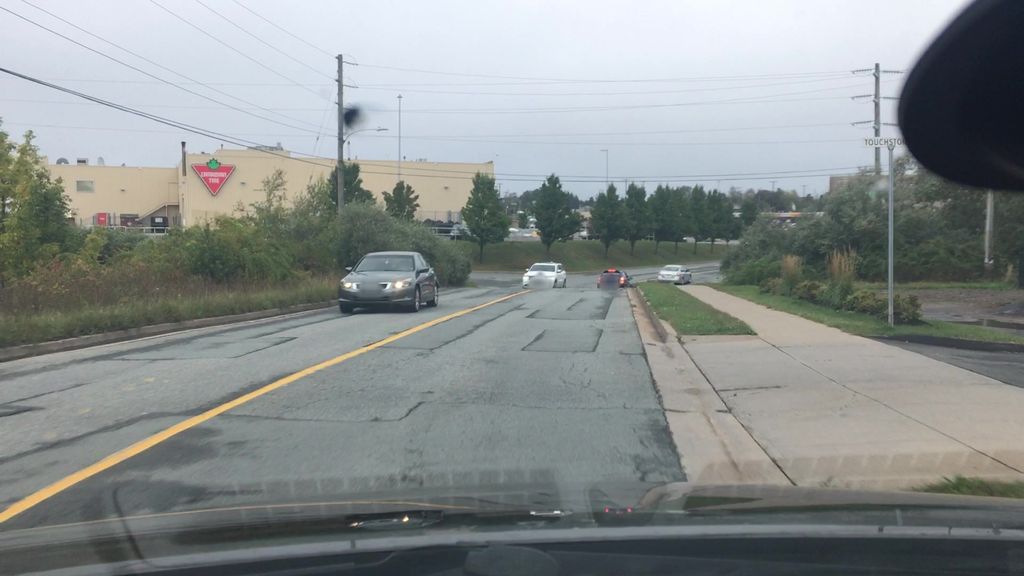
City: halifax